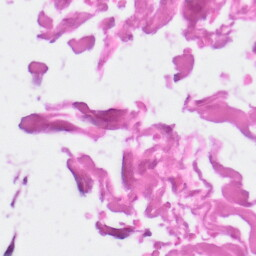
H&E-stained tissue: Skin